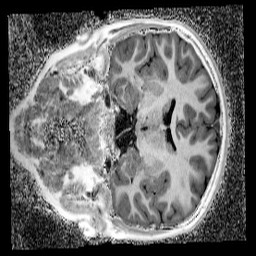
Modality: UNIT1_denoised
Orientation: coronal
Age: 11
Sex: male
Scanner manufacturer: siemens
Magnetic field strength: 3 T
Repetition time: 4 s
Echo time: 0.00299 s